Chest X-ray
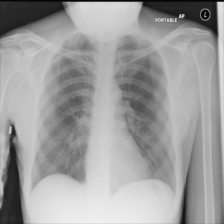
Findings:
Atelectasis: negative
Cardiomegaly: negative
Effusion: negative
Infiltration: negative
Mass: negative
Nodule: positive
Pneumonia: negative
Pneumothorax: negative
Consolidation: negative
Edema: negative
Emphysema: negative
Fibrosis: negative
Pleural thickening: negative
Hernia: negative